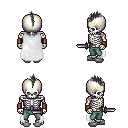
a pixel art fantasy rpg character, male body template, skeleton, white cape, teal pants, gray mohawk hairstyle, leather bracers, white slippers, dagger, four views (front, back, left, right), 2x2 character sprite sheet, small pixel art, hard edges, no anti-aliasing